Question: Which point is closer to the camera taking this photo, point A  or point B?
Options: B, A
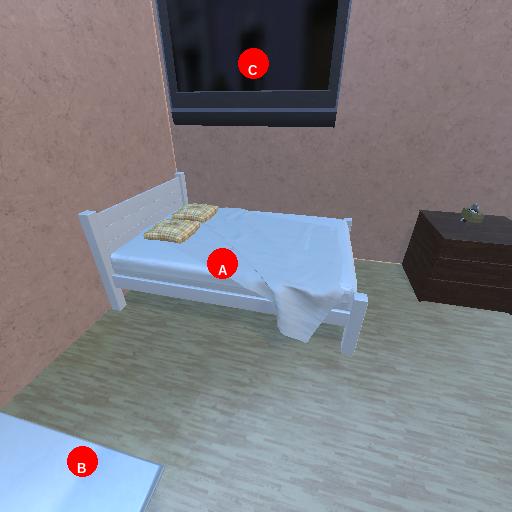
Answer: B